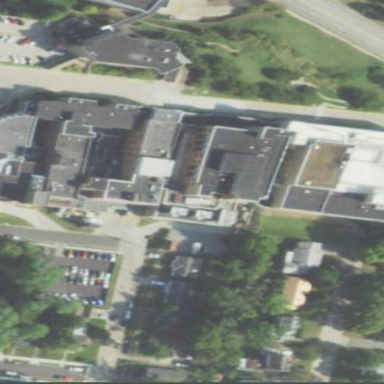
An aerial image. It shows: Hospital building.